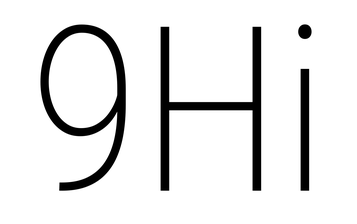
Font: Roboto_Condensed_ExtraLight